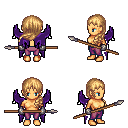
a pixel art fantasy rpg character, female body template, human, tanned skin, purple wings, magenta pants, light blonde left-swept hairstyle, metal gloves, spear, four views (front, back, left, right), 2x2 character sprite sheet, small pixel art, hard edges, no anti-aliasing